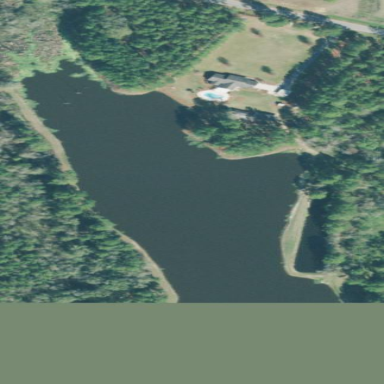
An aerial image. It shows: Reservoir of water.